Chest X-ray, AP view. Patient: 46 years old, sex M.
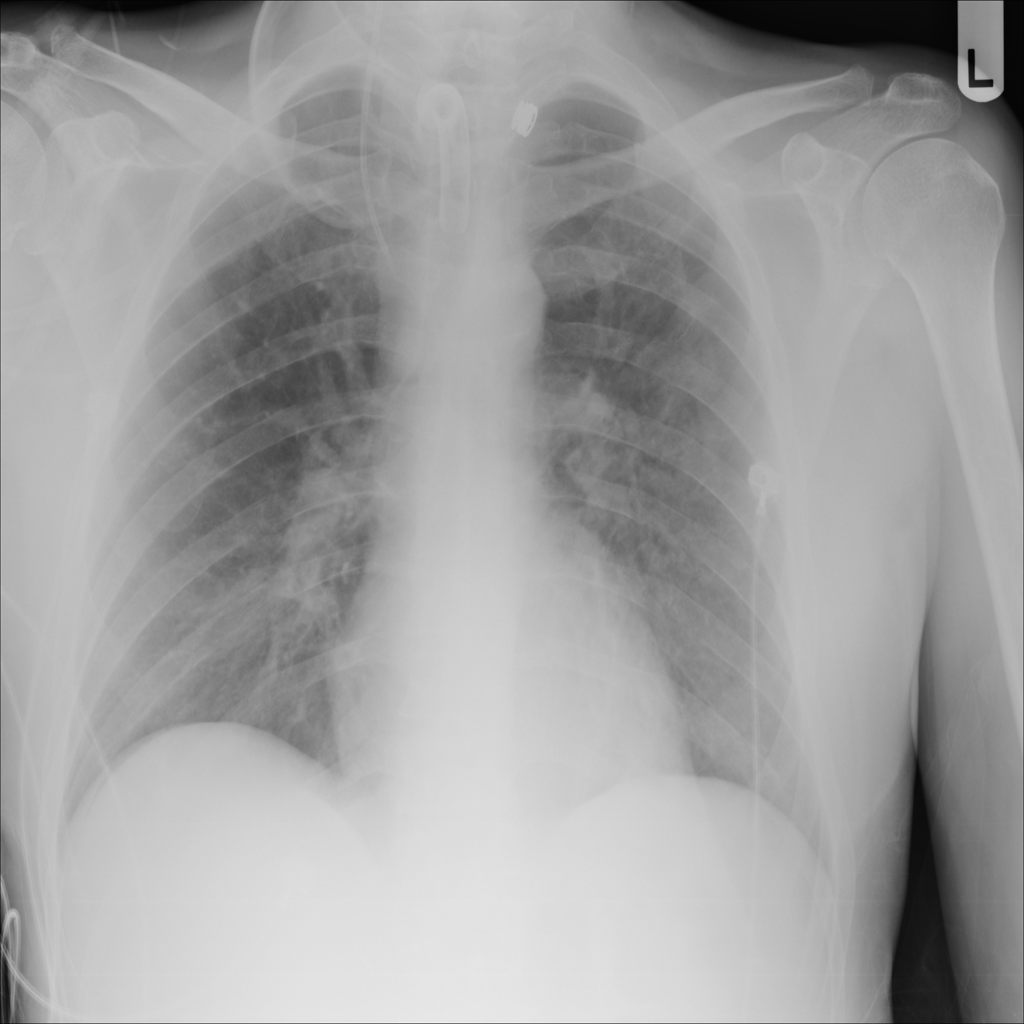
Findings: Fibrosis, Infiltration